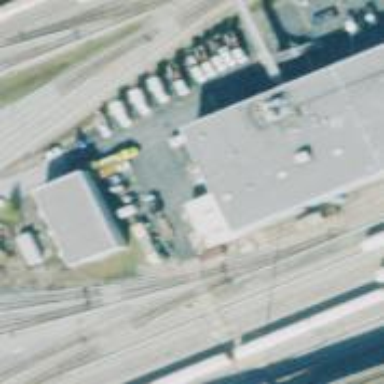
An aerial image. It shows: Railway service station used for maintenance and storage purposes.